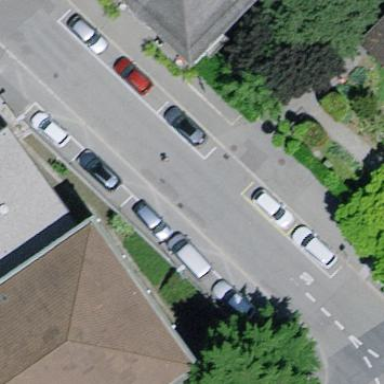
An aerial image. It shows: Street-side parking area with parallel orientation. The surface is asphalt.